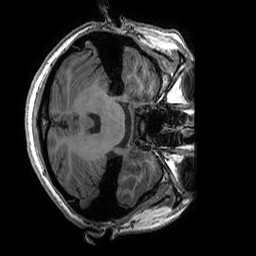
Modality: T1w
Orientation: axial
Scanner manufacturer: ge
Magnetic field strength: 3 T
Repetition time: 0.008156 s
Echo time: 0.00318 s